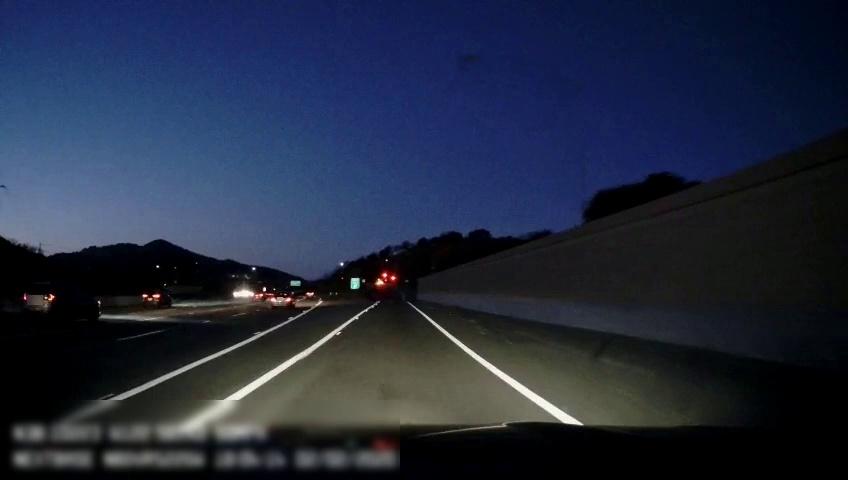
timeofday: Dusk/Dawn/Twilight
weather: Other
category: Drivable Space
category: Vehicles | Car
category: Vehicles | SUV
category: Vehicles | SUV
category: Vehicles | SUV
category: Lanes | Alternate Lane
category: Lanes | Alternate Lane
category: Lanes | Alternate Lane
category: Lanes | Alternate Lane
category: Lanes | Alternate Lane
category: Lanes | Alternate Lane
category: Traffic | Signs
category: Traffic | Signs